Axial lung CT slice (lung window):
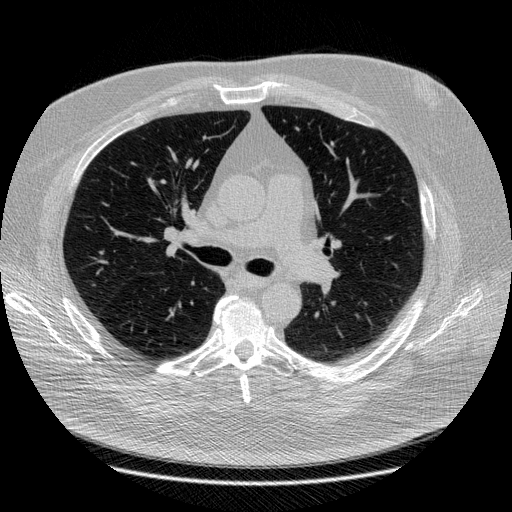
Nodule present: no